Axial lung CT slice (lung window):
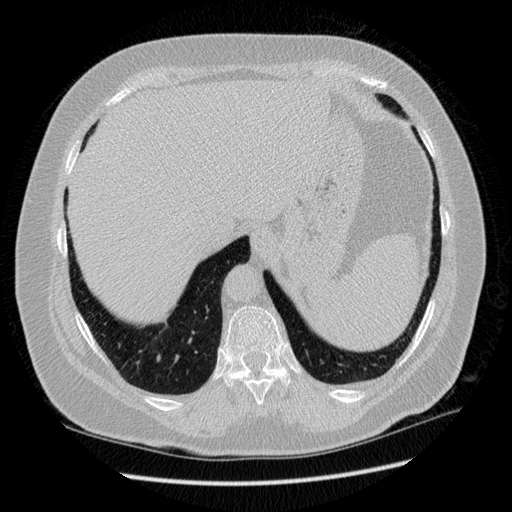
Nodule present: no